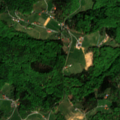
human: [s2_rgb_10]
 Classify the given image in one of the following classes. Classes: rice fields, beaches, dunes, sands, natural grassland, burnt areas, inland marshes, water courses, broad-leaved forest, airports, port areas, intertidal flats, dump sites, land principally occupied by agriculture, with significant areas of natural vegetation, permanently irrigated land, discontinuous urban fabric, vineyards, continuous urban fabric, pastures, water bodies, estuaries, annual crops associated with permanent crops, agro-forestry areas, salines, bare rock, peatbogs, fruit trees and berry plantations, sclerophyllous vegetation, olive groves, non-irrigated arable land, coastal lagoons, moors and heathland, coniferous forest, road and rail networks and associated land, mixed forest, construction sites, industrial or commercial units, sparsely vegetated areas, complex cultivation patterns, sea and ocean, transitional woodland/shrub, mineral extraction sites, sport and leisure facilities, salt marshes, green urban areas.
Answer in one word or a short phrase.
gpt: vineyards, pastures, broad-leaved forest, mixed forest